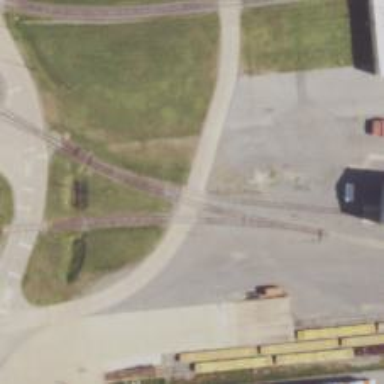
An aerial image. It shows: Level crossing along the railway.